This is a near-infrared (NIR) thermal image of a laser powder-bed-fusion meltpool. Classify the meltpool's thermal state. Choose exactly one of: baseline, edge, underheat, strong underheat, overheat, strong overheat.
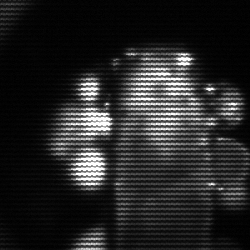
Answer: strong underheat